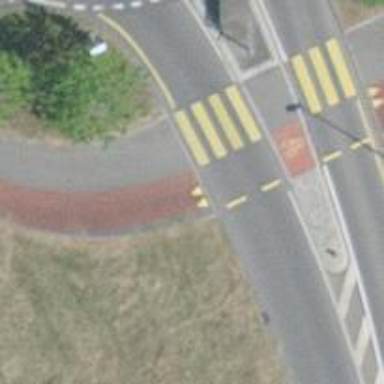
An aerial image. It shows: Crossing on the cycleway.